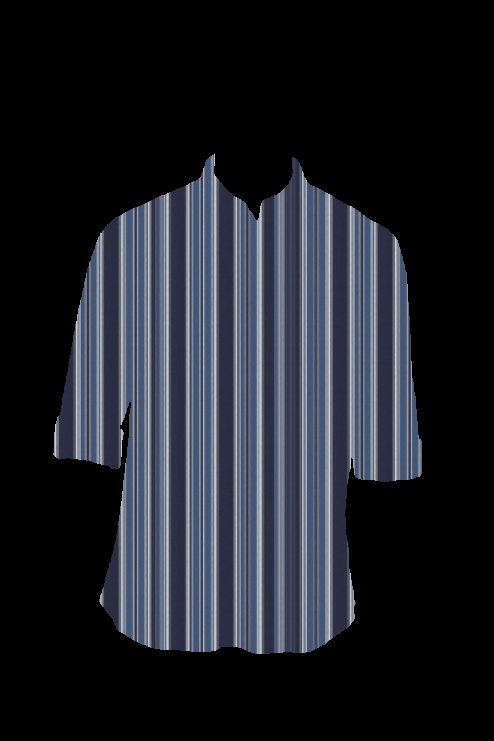
navy blue stripe tee